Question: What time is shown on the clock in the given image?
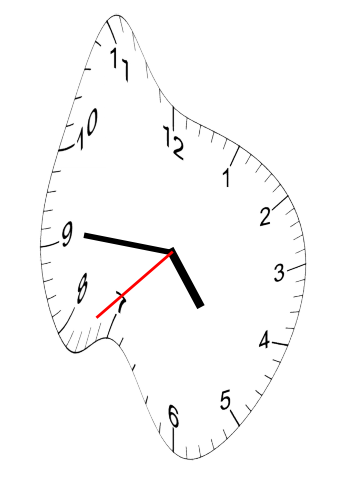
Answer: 04:45:38